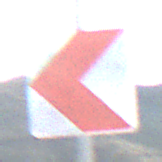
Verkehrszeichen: RichtungstafelnInKurvenKleinRechts
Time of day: Midday
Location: Outdoor (Nature)
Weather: PartlyCloudy
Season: NotSpecified
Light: Natural